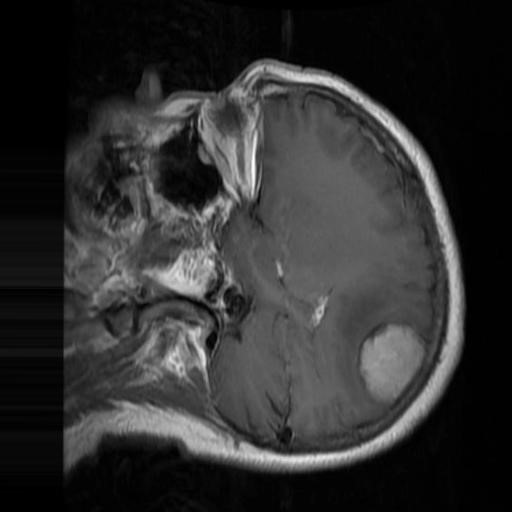
Label: brain_menin